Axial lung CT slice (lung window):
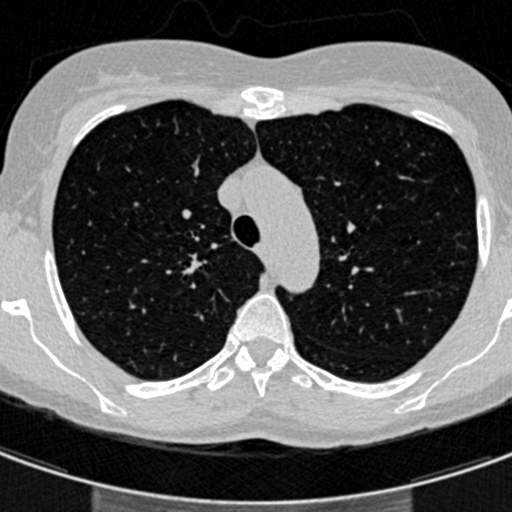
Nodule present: no